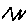
Label: zigzag